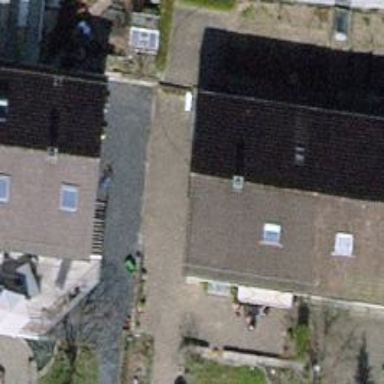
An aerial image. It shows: Terrace building with gabled roof in brown color. The roof orientation is across.